Interaction volume radius: 5 \u00c5
Interaction volume height: 40 \u00c5
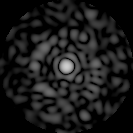
Disorder parameter: 0.8245